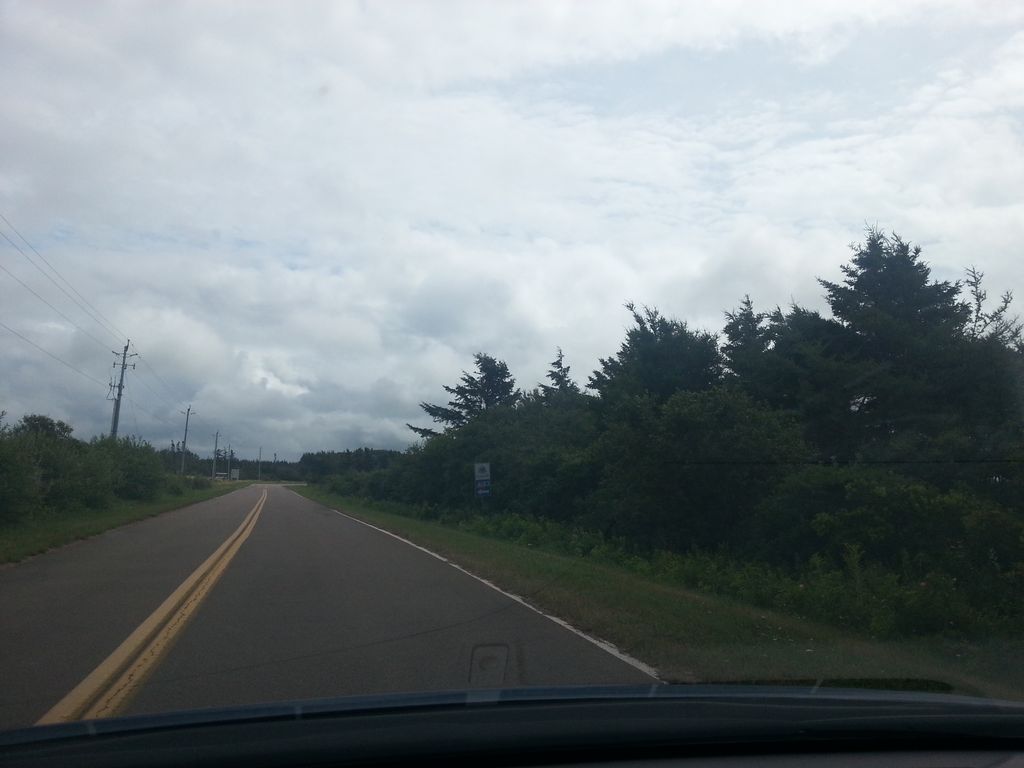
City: charlottetown